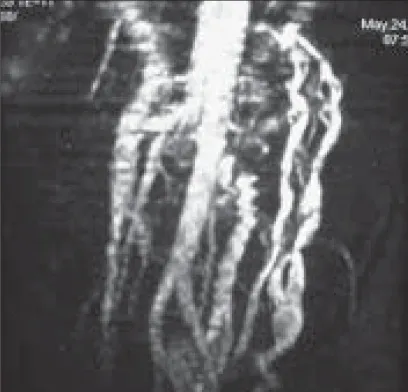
Magnetic resonance angiogram: extensive collaterals formed.
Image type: radiology (mri)